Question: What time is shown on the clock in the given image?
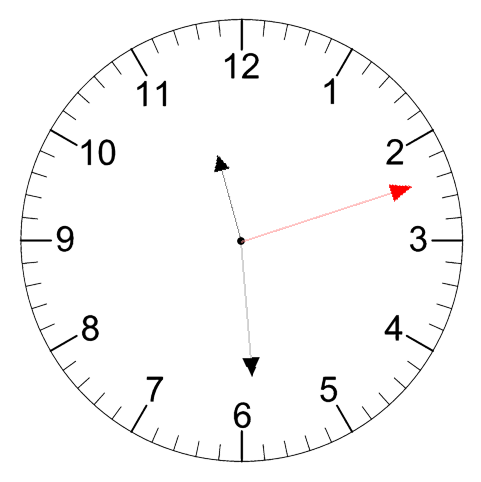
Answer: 11:29:12